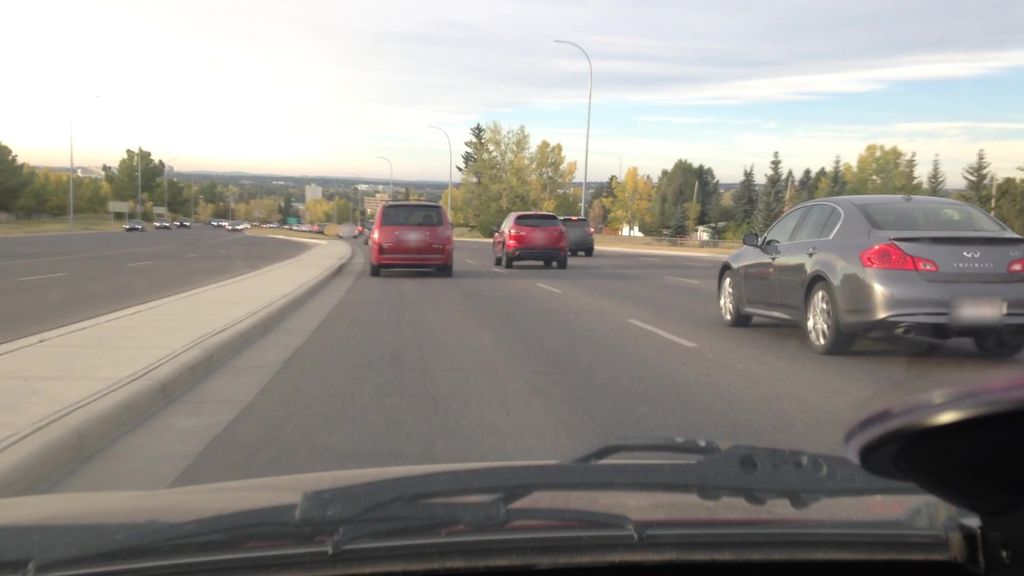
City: calgary